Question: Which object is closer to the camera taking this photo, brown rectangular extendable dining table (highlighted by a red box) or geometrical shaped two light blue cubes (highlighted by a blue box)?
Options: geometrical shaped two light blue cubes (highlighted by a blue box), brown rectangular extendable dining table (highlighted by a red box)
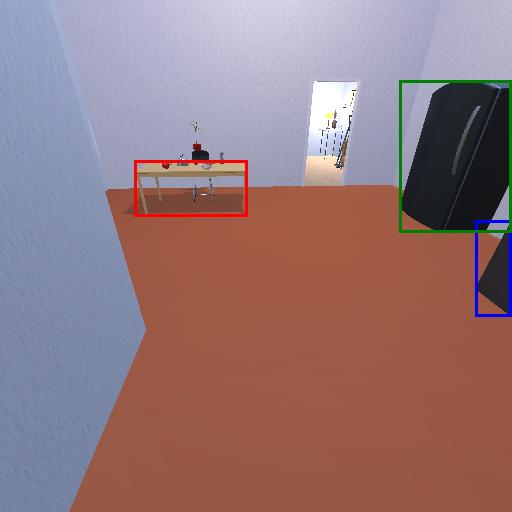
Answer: geometrical shaped two light blue cubes (highlighted by a blue box)